Field crop: maize
Growth stage: 1
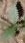
Species: datura